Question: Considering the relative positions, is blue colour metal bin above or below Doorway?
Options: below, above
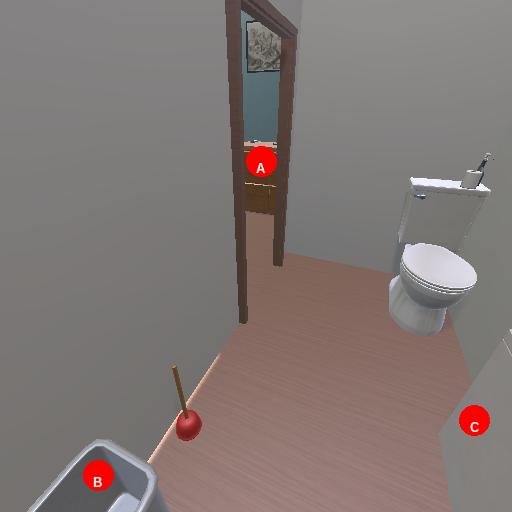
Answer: below